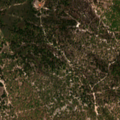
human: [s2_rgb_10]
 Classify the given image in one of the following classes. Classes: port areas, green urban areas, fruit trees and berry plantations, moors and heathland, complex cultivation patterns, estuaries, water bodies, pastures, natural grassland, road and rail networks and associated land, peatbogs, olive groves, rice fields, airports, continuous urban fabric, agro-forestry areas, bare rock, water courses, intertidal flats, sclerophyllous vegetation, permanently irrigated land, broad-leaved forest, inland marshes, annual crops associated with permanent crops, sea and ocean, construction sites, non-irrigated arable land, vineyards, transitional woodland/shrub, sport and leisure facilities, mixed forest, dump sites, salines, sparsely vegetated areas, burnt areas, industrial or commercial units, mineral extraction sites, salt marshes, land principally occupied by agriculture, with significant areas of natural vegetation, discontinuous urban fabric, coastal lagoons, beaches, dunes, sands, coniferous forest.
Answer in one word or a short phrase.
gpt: continuous urban fabric